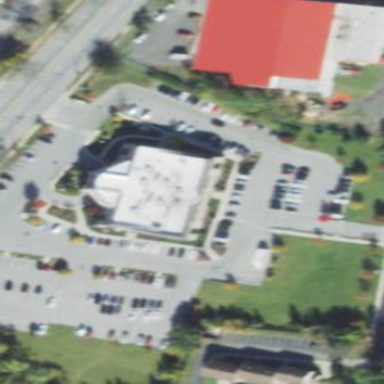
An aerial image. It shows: Office building.